Field crop: maize
Growth stage: 2
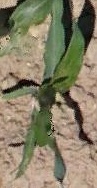
Species: maize